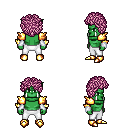
a pixel art fantasy rpg character, male body template, orc, green skin, gold arm armor, white pants, pink curly afro hairstyle, white cloth bracers, gold boots, four views (front, back, left, right), 2x2 character sprite sheet, small pixel art, hard edges, no anti-aliasing